Question: I'm stumped on this one. What's the most elegant/efficient way to make this happen? I've got an 'h3' to the left, the repeating symbol/image ("::::::"), and then a link. This occurs between several 'h3'/link areas throughout the site.
Also note, I'm using the twelve column schema, specifically Foundation.

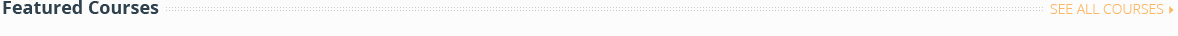
Answer: Set a background element with the repeating symbol and a width of 100%, and then set a white background to the text and place it over the background.
'''
<div id="wrapper">
<div id="text1">Featured Courses</div>
<div id="text2">See All Courses</div>
</div>
'''
And CSS:
'''
#wrapper{
width:100%;
background:url(image.png) repeat-x;
height:20px;
}
#text1, #text2{
background-color:#fff
padding:5px
height:10px;
}
#text1{
float:left
}
#text2{
float:right
}
'''
This is probably not what you need but you get the idea.